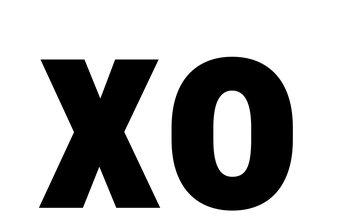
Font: Roboto_Condensed_ExtraBold